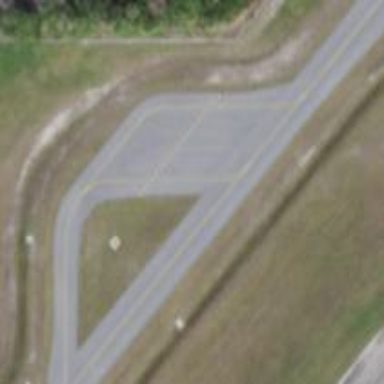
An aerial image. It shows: Image of taxiway at airport.